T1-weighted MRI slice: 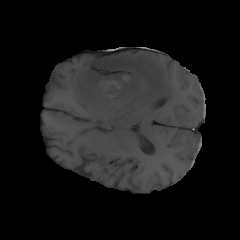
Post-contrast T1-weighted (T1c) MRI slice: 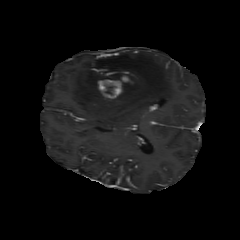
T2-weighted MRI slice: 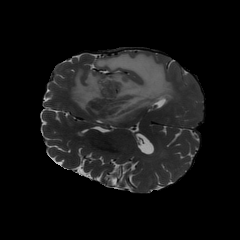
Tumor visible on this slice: yes